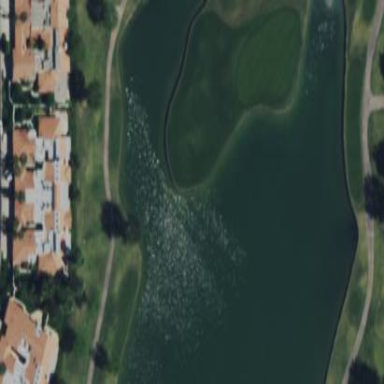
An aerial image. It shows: Golf fairway surrounded by grass.